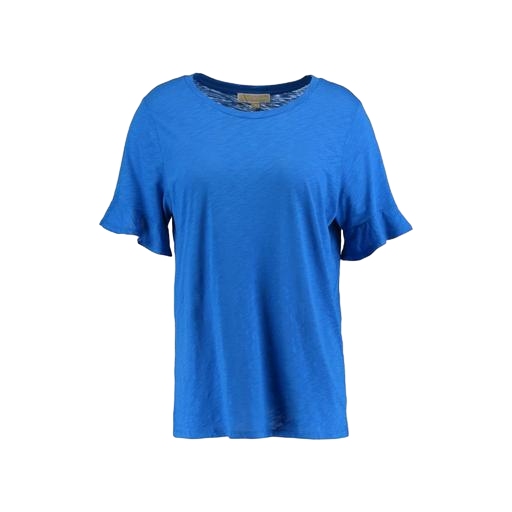
blue women's ruffle t-shirt, blue t-shirt only macy, blue top slub jersey, white background